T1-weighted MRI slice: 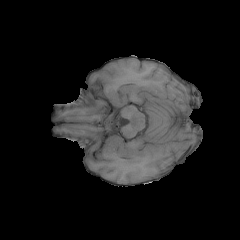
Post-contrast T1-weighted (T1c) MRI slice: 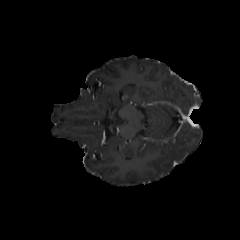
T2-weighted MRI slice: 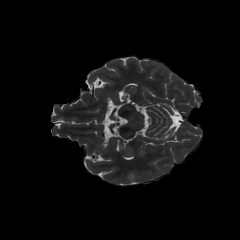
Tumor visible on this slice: no